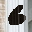
Label: 6